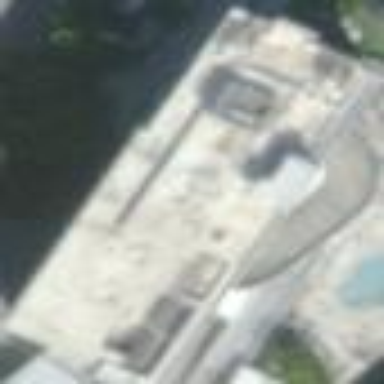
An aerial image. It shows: Hotel building.